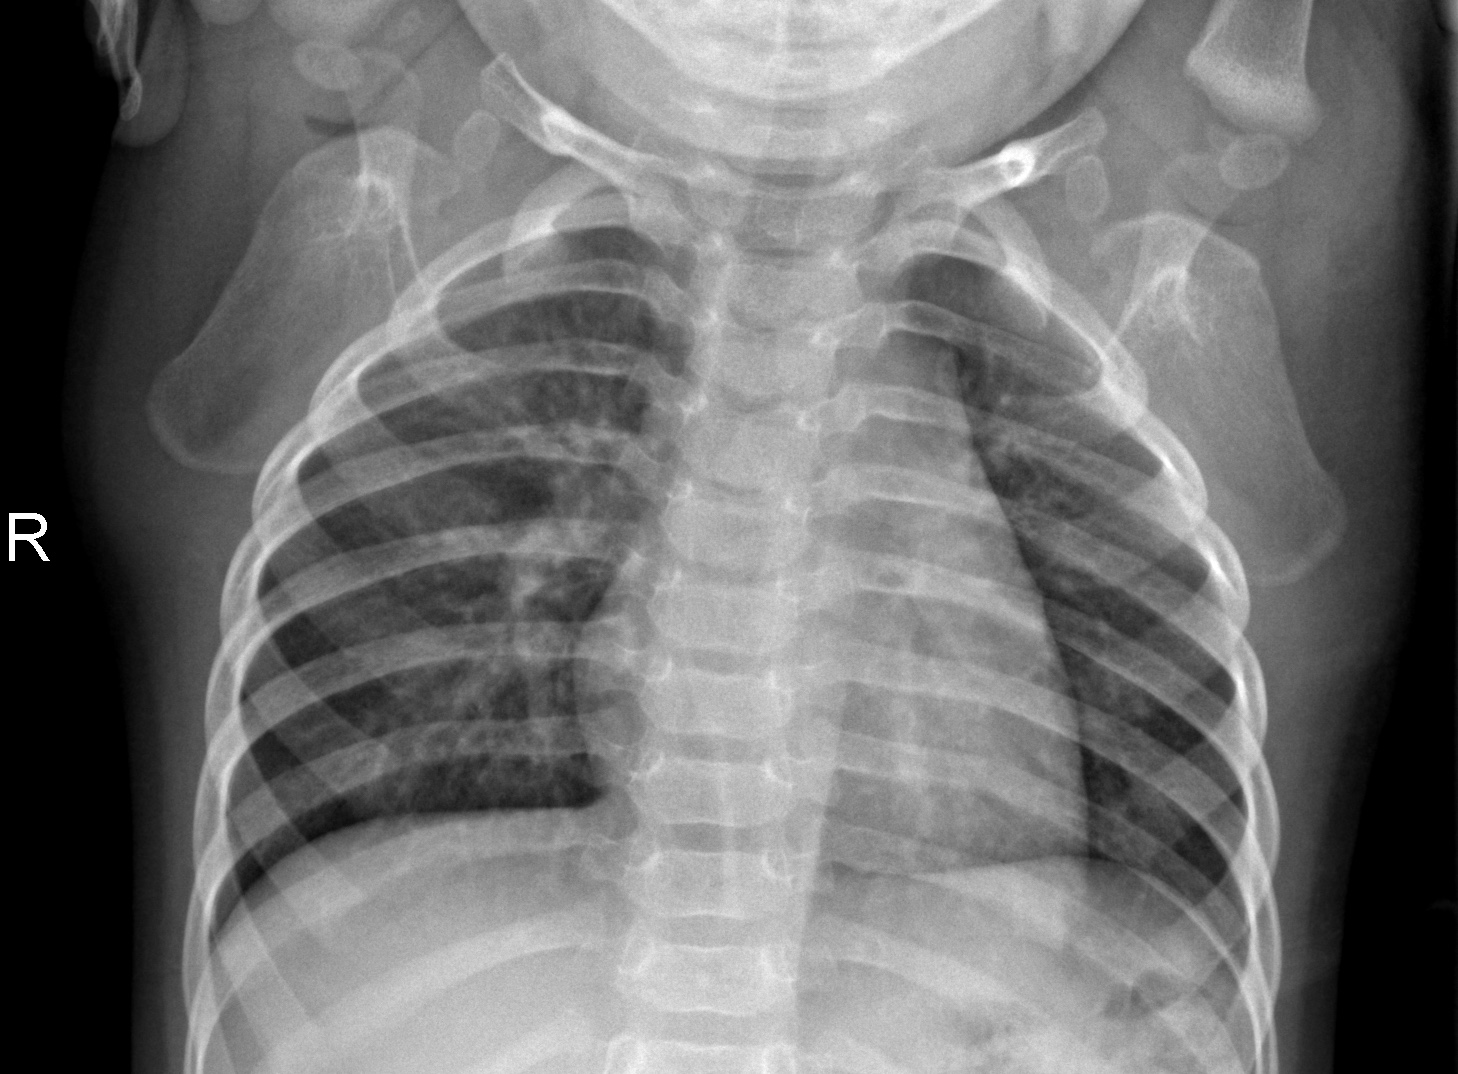
Diagnosis: NORMAL